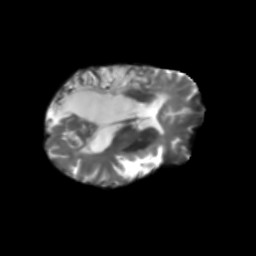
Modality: T2w
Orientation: axial
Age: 65
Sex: female
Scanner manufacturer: siemens
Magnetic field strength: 3 T
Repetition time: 5.25 s
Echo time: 0.08 s